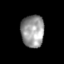
Tissue: skin
Cell type: Epithelial cells
Senescence score: 0.2718
Nuclear area (px): 731
Mean DAPI intensity: 152.124